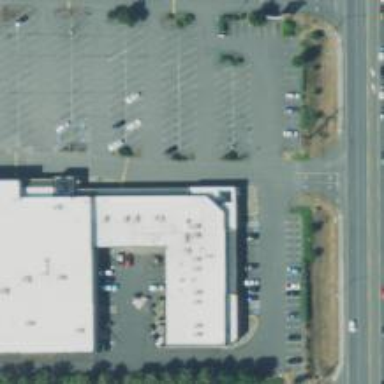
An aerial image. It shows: Fitness centre on leisure land.